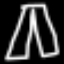
Label: pants